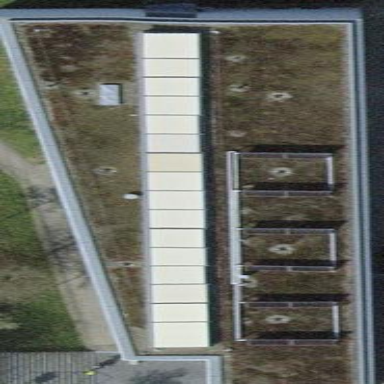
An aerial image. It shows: School building.